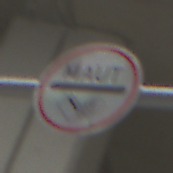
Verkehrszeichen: MautflichtigeStrecke
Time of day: Midday
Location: Roofed (Urban)
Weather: Overcast
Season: NotSpecified
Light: Artificial